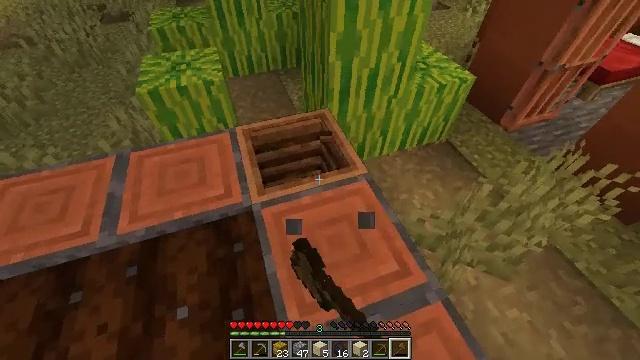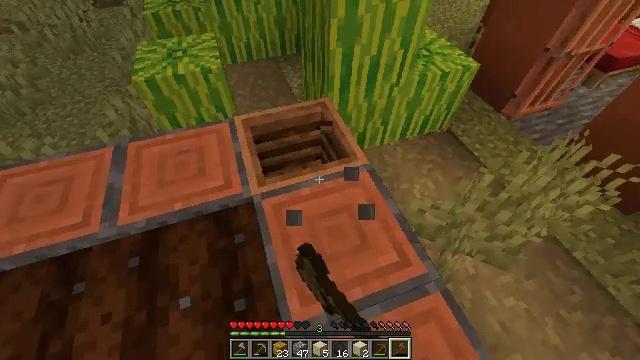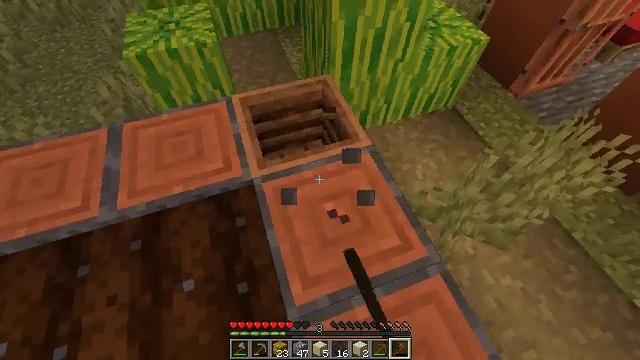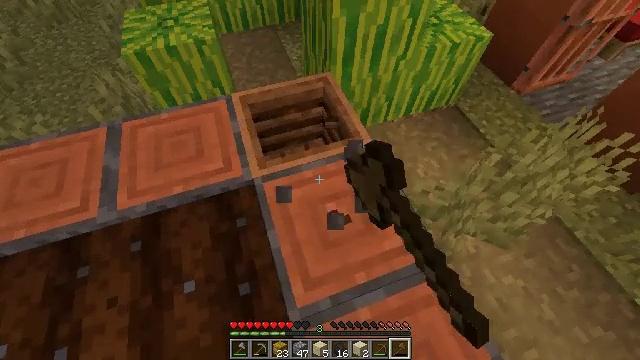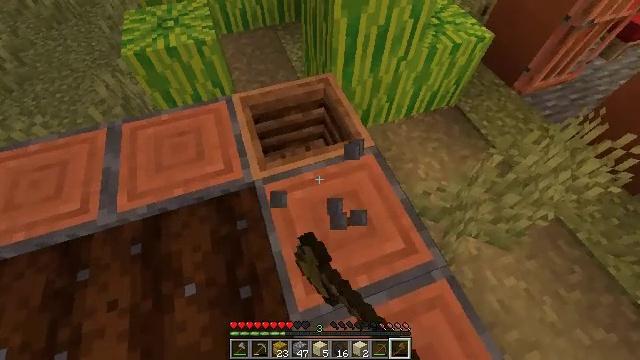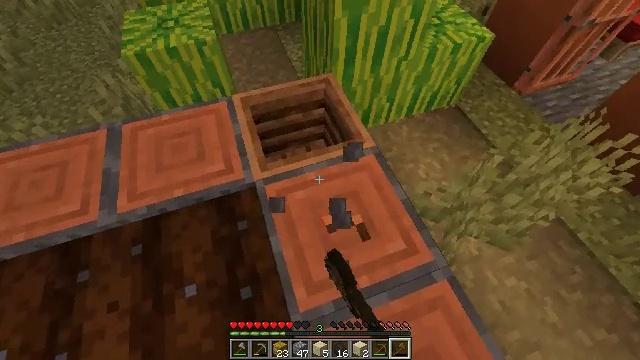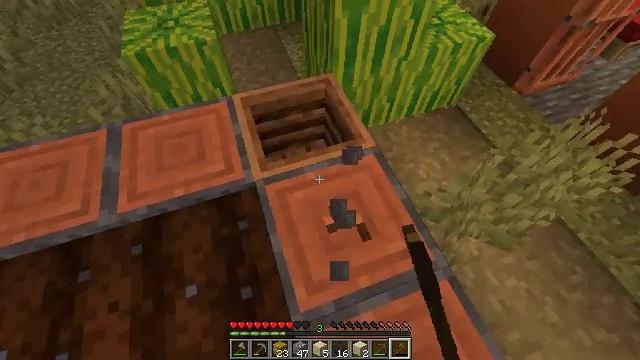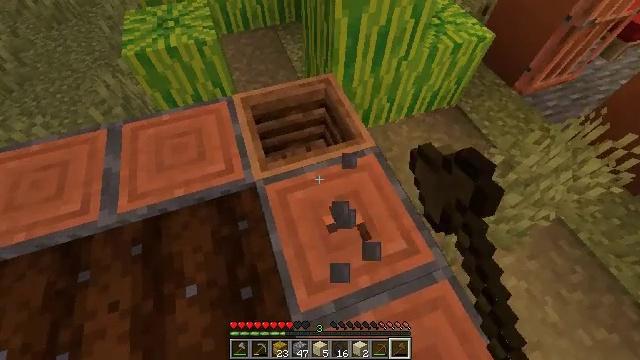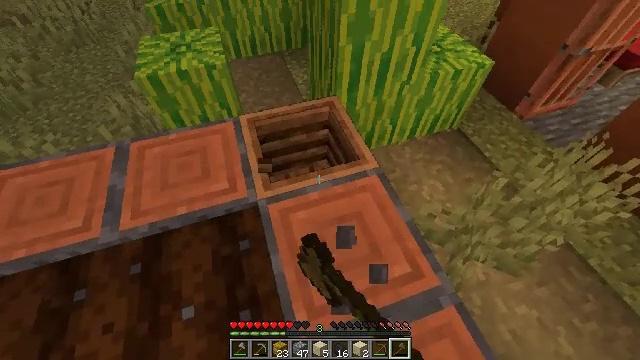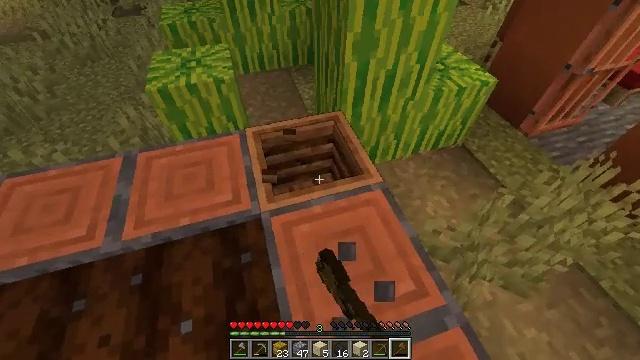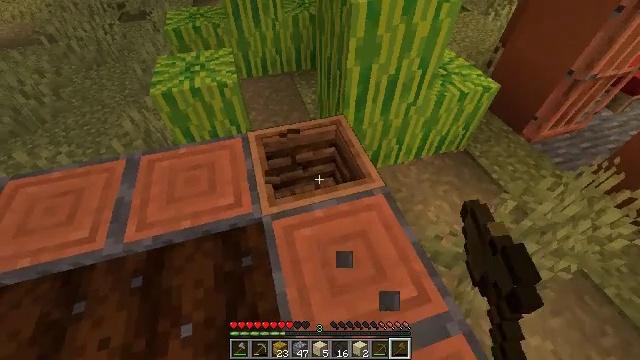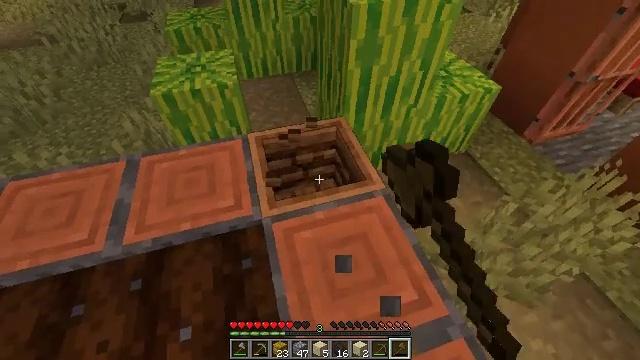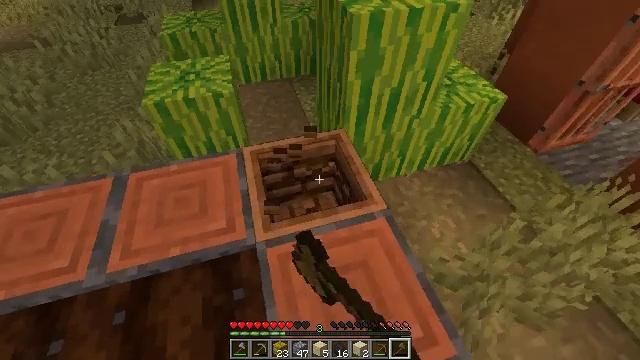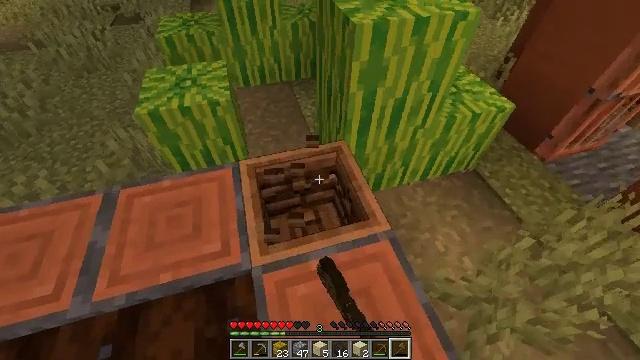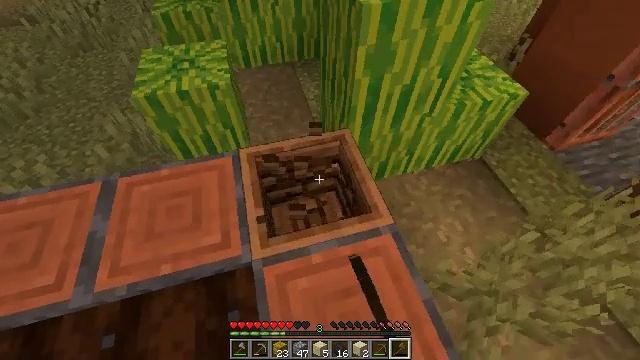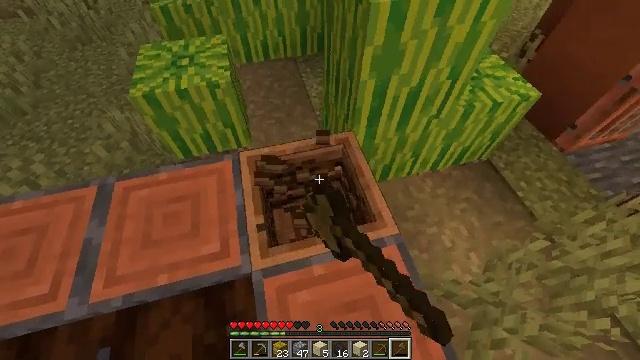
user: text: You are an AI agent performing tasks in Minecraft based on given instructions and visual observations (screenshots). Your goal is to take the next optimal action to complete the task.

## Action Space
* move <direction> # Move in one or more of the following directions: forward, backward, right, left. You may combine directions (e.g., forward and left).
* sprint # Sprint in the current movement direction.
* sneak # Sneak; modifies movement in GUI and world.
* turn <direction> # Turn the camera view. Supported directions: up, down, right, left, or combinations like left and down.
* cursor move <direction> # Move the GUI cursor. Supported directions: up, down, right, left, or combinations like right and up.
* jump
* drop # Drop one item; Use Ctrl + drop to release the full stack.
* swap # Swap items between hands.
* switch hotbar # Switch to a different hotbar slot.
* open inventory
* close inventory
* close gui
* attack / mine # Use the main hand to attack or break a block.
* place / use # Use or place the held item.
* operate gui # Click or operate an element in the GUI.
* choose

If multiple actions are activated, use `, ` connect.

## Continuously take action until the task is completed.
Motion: motion action
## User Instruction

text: Mine the composter block.
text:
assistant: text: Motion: turn down, attack / mine
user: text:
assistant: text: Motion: turn down, attack / mine
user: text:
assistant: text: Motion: attack / mine
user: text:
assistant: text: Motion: attack / mine
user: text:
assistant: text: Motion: attack / mine
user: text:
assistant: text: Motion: attack / mine
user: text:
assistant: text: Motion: attack / mine
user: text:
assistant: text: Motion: turn left and up, attack / mine
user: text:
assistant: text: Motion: turn left and up, attack / mine
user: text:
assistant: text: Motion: attack / mine
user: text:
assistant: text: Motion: move forward, attack / mine
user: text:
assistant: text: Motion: move forward, attack / mine
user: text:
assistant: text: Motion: move forward, attack / mine
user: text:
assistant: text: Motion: turn down, attack / mine
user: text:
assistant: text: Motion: turn down, attack / mine
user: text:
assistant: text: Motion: turn left and down, attack / mine
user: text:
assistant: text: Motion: attack / mine
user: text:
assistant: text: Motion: attack / mine
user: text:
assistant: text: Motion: attack / mine
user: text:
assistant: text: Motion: attack / mine
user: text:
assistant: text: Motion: attack / mine
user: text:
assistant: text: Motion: attack / mine
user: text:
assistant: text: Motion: attack / mine